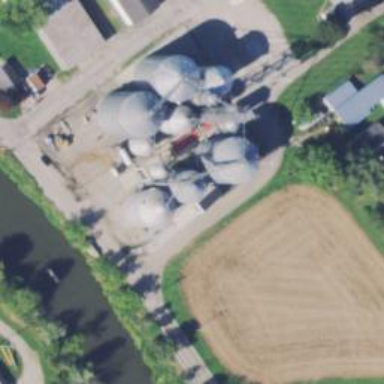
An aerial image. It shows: Silo.